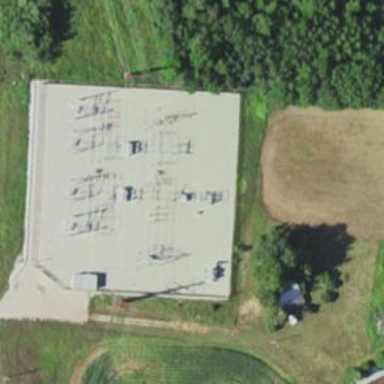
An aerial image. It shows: Distribution level power substation.